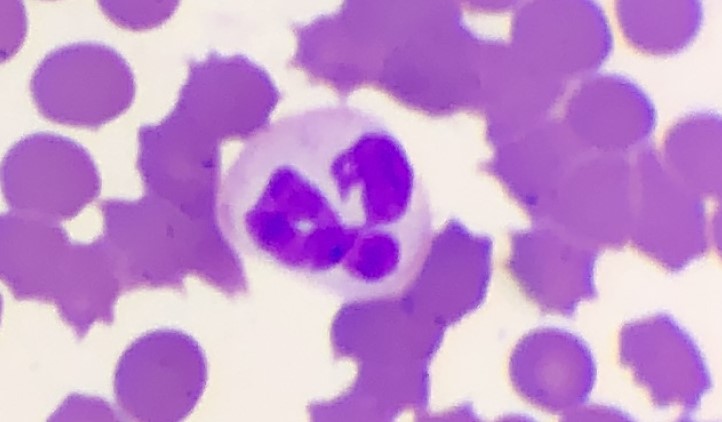
White blood cell type: Neutrophil